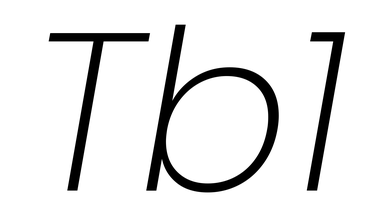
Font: Poppins-ExtraLightItalic